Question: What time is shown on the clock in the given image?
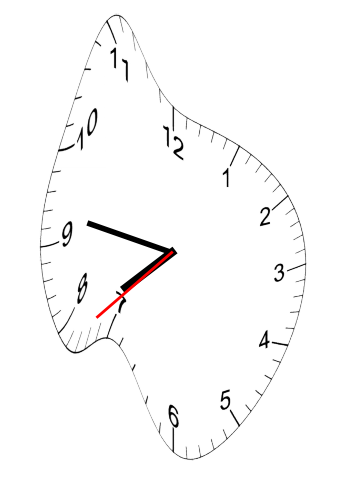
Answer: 07:46:38